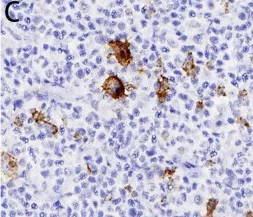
Pathological features of cHL components. , CD15.
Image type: pathology (immunostaining)